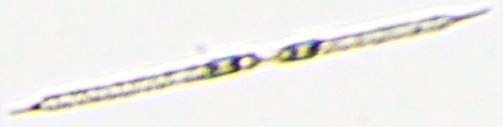
Label: Rhizosolenia